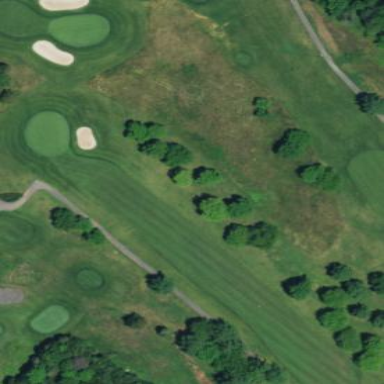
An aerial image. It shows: Grassy area designated as golf fairway.